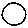
Label: moon